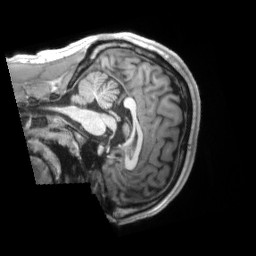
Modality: T1w
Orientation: sagittal
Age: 19
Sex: male
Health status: ill
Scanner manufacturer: siemens
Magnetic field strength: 3 T
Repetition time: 2.2 s
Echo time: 0.00157 s